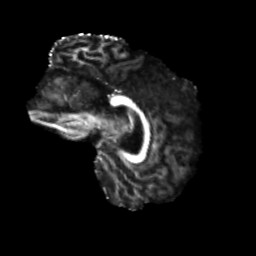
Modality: FA
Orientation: sagittal
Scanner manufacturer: siemens
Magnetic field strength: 3 T
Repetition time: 4 s
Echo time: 0.0594 s